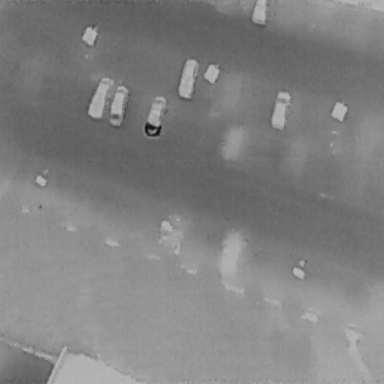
There are six Cars in the infrared image.